Question: I'd like the user to resize a borderless window on bottom right corner like I can resize the autocomplete window of the combobox control.
I cannot find the properties to configure a form that way.
Maybe someone could help me on the problem.
An image could be found here:

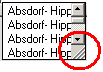
Answer: The proper way to achieve this would be to add a message proc handler (by overriding <URL> In particular, when you receive the message, calculate if the hit test is for a point in the region you've designated for resize and if it is, return HTBOTTOMRIGHT. The default window proc will do the rest for you, as it will assume that the user has clicked on the bottom right corner of the window border, even though your window has no border.
This aproach requires a teensy bit of Win32 interop, but it'll make your resize look exactly like any other window resize.
The easy way would be to do as @benPearce said and put a panel in the corner and adjust the form size using Width/Height. It's going to work, but the resize is not going to be smooth, especially on Vista and Win7 Basic, where full redraw is disabled on standard move and resize, while is going to attempt redraw on every step.
: In both approaches you will have to figure out also how to paint the gripper. You can put a bitmap of the standard gripper, for example. Though, given that your form has no title and border so you are not necessarily stuck with the standard Windows visuals, you might opt in for something snazzier.
: If you have a control that covers the whole window, it will eat the form mouse messages. You have to somehow clip the place you want to use for resizing out of that control. You have several options to deal with this:
1. Resize the control to make some space for the resizing grip.
2. Tweak the control region (throug the Region property) to exclude the resizing grip.
3. Cover the resizing grip a panel, listen to its MouseEnter message and set the form Capture property to true, which will cause all further mouse messages to go to it. Note: you will have to release the capture once the mouse leaves that region after the resize is finished.
I would recommend to go for option 1 as the simplest. Option 3 is the most complex and would require intimate details on how mouse input works in Windows, so I wouldn't recommend it. Option 2 is a good alternative to option 1, but you'll have to give it a try to see how the ListView control would react to its region being tweaked.